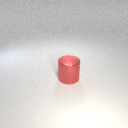
large red metal cylinder